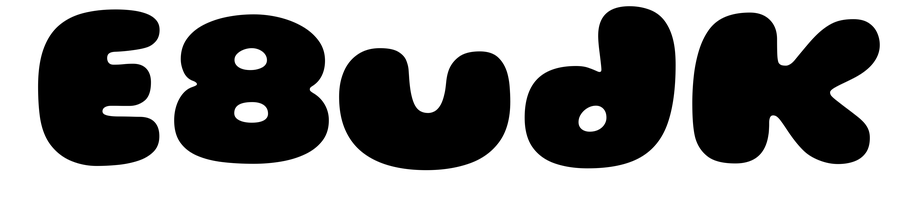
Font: Gluten_Black